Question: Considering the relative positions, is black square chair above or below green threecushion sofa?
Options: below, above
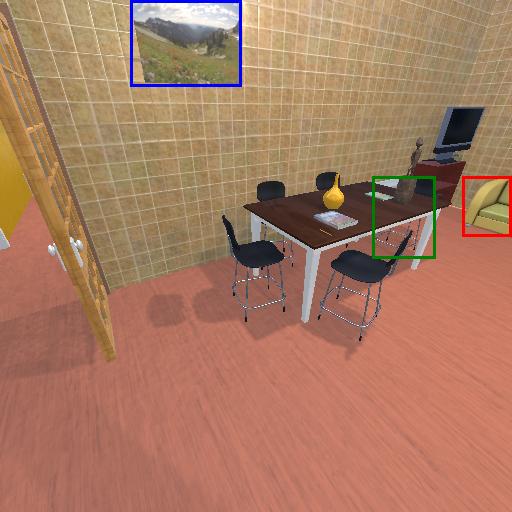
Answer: below